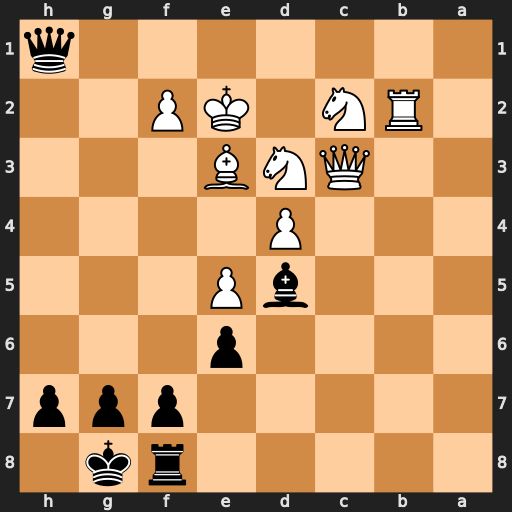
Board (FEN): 5rk1/5ppp/4p3/3bP3/3P4/2QNB3/1RN1KP2/7q
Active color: b
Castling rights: -
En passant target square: -
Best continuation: Bf3+ Kd2 Qd1#